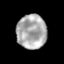
Tissue: prostate
Cell type: T cells
Senescence score: 0.3073
Nuclear area (px): 1001
Mean DAPI intensity: 170.965